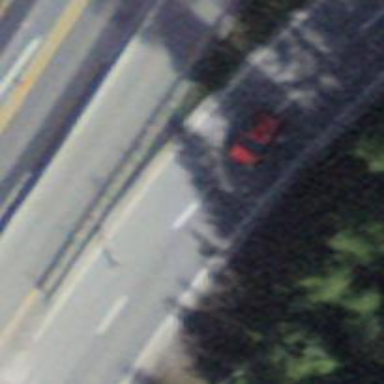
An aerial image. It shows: Asphalt bridge over primary highway with no sidewalk.